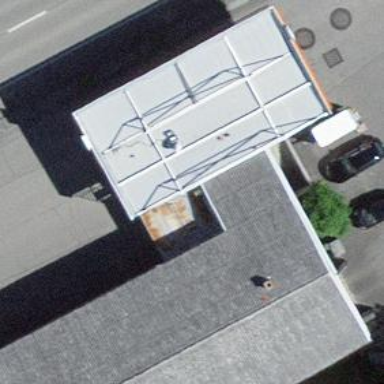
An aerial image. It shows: View of roof of building.